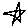
Label: star